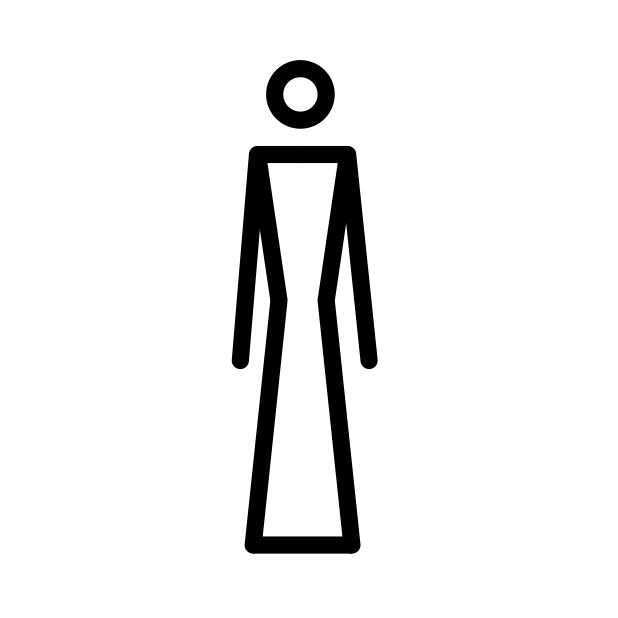
Emoji: 🯉
Name: stick figure with dress
Unicode: 0x1fbc9